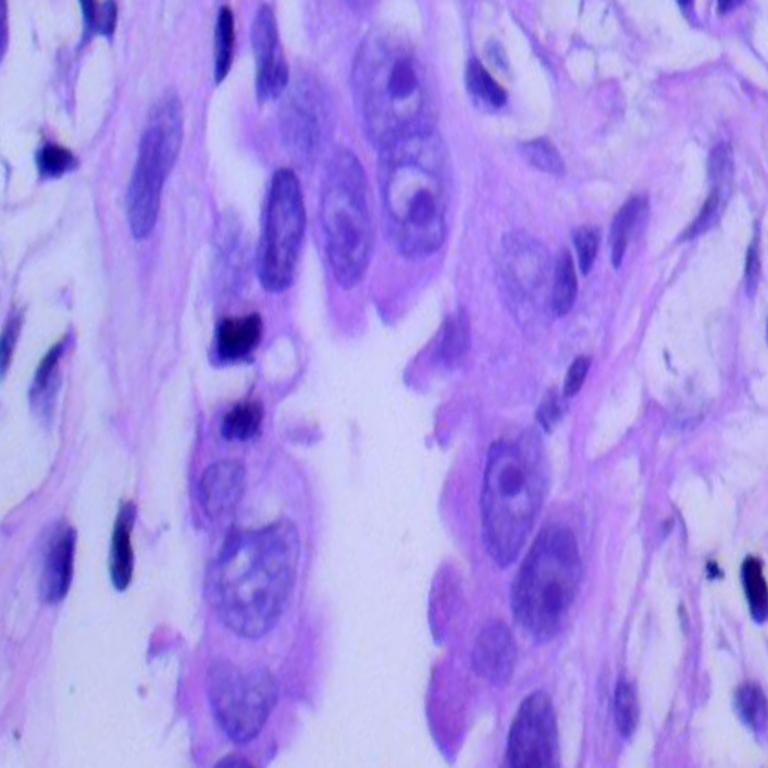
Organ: lung
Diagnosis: adenocarcinomas